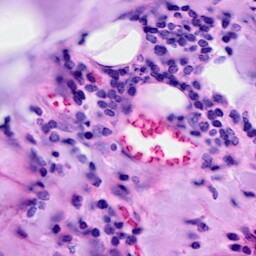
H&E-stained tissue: Breast